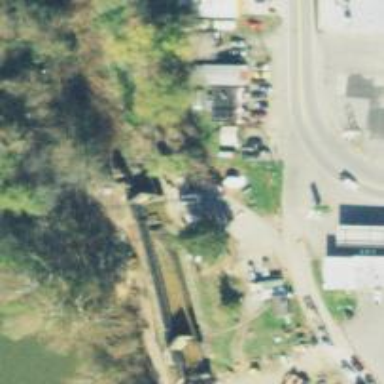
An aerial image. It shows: Lock gate on waterway.